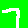
Digit: 7